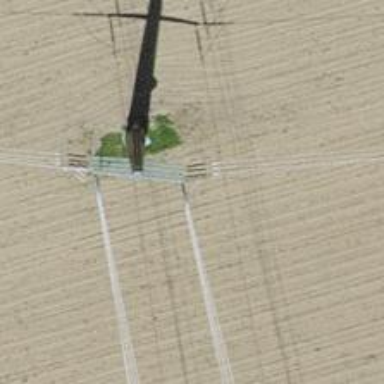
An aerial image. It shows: Power pole.